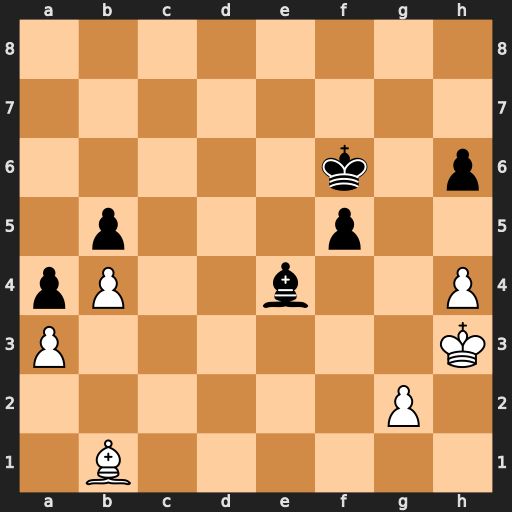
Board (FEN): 8/8/5k1p/1p3p2/pP2b2P/P6K/6P1/1B6
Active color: w
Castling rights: -
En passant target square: -
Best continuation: Bxe4 fxe4 g4 Ke5 Kg3